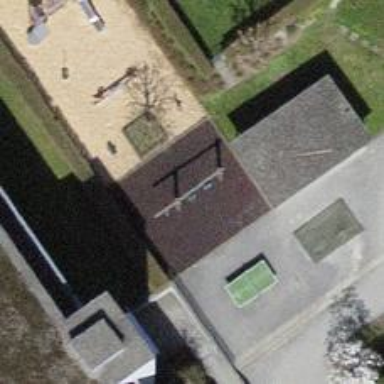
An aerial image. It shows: Playground with swings.